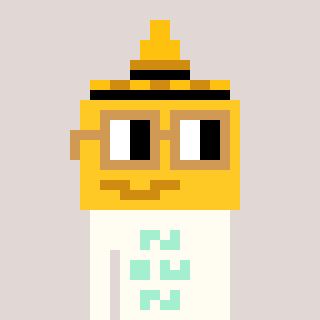
a pixel art character with square brown glasses, a mustard-shaped head and a grayscale-colored body on a warm background